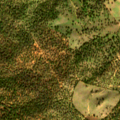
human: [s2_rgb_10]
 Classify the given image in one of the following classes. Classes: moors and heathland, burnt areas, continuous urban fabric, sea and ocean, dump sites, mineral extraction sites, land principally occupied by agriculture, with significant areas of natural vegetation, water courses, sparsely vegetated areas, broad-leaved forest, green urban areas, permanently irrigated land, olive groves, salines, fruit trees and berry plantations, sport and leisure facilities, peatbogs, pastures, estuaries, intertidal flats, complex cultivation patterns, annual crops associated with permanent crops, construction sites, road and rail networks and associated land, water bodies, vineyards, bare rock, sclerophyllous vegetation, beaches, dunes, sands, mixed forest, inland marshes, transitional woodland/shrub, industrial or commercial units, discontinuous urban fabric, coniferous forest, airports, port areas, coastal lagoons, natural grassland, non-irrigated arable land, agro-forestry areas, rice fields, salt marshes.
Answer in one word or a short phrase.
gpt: non-irrigated arable land, pastures, agro-forestry areas